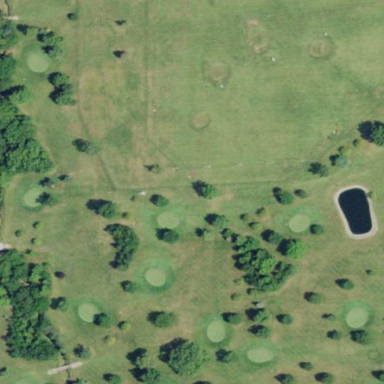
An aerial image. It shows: Golf course surrounded by greenery.